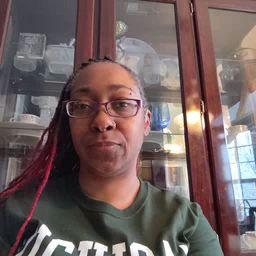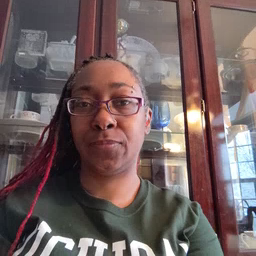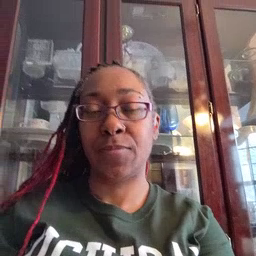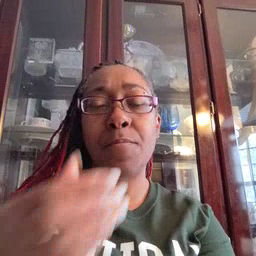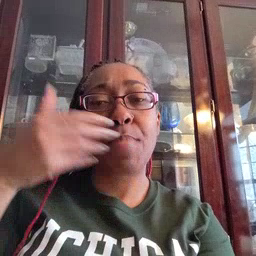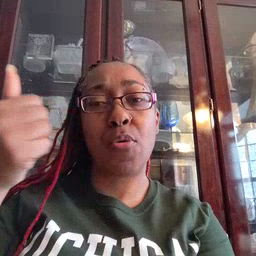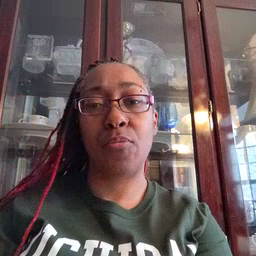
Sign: better